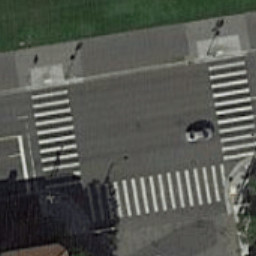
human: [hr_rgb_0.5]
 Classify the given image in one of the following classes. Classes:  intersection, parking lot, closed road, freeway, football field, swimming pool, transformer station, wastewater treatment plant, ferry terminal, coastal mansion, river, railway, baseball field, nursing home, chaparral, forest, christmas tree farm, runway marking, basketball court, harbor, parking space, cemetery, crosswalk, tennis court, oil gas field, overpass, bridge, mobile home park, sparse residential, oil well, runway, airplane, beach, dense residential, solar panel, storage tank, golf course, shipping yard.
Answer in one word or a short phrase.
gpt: crosswalk